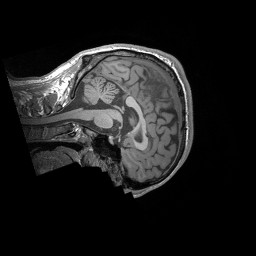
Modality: T1w
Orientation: sagittal
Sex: male
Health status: ill
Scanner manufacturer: siemens
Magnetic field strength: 3 T
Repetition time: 1.66 s
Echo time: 0.00254 s